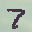
Label: 7